Aerial crown-view tile of a tropical tree (Barro Colorado Island, Panama), acquired 20241112:
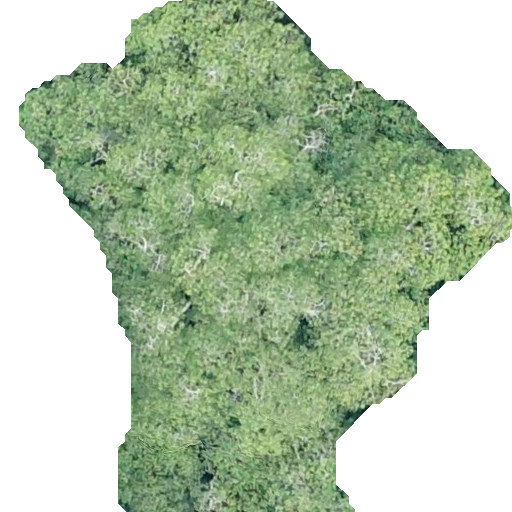
Species: Hura crepitans
GBIF accepted scientific name: Hura crepitans
Crown area: 250.558 m²